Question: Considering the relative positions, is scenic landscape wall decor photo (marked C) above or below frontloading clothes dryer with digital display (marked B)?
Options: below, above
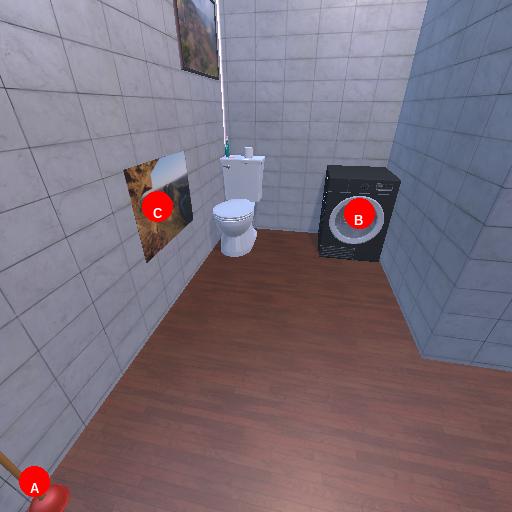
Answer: below